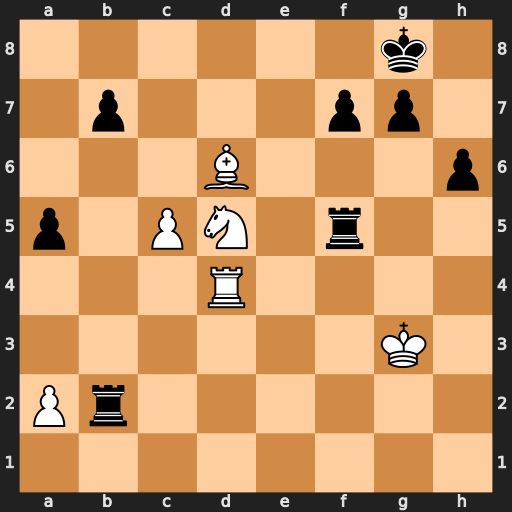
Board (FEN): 6k1/1p3pp1/3B3p/p1PN1r2/3R4/6K1/Pr6/8
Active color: w
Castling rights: -
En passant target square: -
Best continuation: Ne7+ Kh7 Nxf5